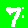
Digit: 7